Question: I always get error when use flymake-mode. And flymake-mode turn off.

So I want to check whether flymake-mode is on. If it is not on, I will turn it on before call flymake-next-error.
Thanks.
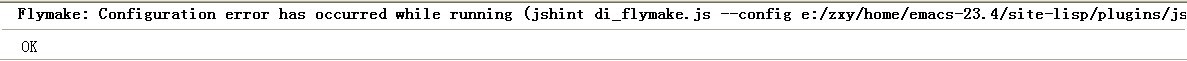
Answer: Most minor modes are defined using the 'define-minor-mode' macro. For buffer-local modes, that macro creates a buffer-local variable of the same name as the mode itself. The variable is non-'nil' when the mode is enabled for the current buffer.
Therefore to check whether 'flymake-mode' is enabled, you can test the variable 'flymake-mode' (noting that this variable might not be defined at all if the mode has not been enabled):
'''
(and (boundp 'flymake-mode) flymake-mode)
'''
Which, as Thom point out in the comments, can be expressed using the convenient macro:
'''
(bound-and-true-p flymake-mode)
'''
Which we can use as the condition for an 'if' or 'when' or 'unless' expression:
'''
(if (bound-and-true-p flymake-mode)
(message "flymake-mode is on")
(message "flymake-mode is off"))
'''
---
For global minor modes, the corresponding variable is global; but flymake-mode is buffer-local.